Interaction volume radius: 5 \u00c5
Interaction volume height: 10 \u00c5
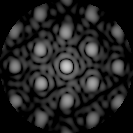
Disorder parameter: 0.2333